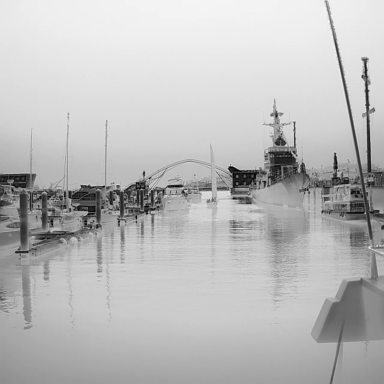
There are four sailboats in the infrared image.